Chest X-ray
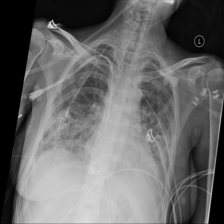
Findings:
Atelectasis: negative
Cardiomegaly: negative
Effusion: negative
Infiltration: negative
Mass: negative
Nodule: negative
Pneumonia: negative
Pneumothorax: negative
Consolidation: negative
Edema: negative
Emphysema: negative
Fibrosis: negative
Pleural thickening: negative
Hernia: negative